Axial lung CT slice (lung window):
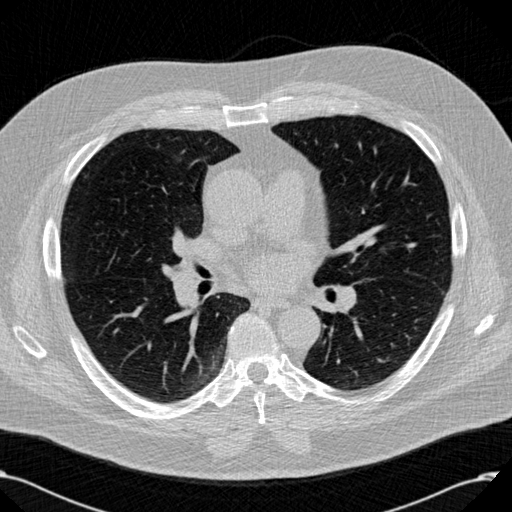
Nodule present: no